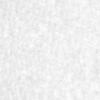
Label: no_change